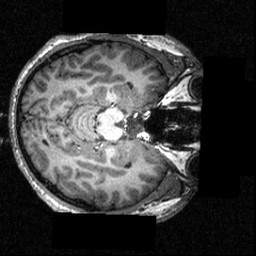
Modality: T1w
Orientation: axial
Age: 20
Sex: male
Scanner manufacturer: siemens
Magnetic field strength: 3.951 T
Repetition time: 1.5 s
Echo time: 0.00335 s